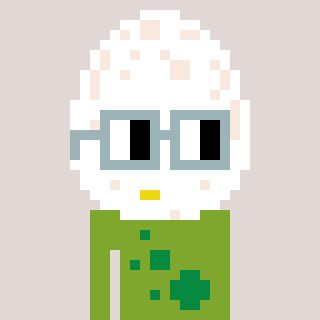
a pixel art character with square dark gray glasses, a egg-shaped head and a slimegreen-colored body on a warm background